Interaction volume radius: 10 \u00c5
Interaction volume height: 30 \u00c5
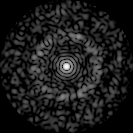
Disorder parameter: 0.8395